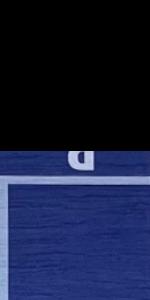
Label: Empty